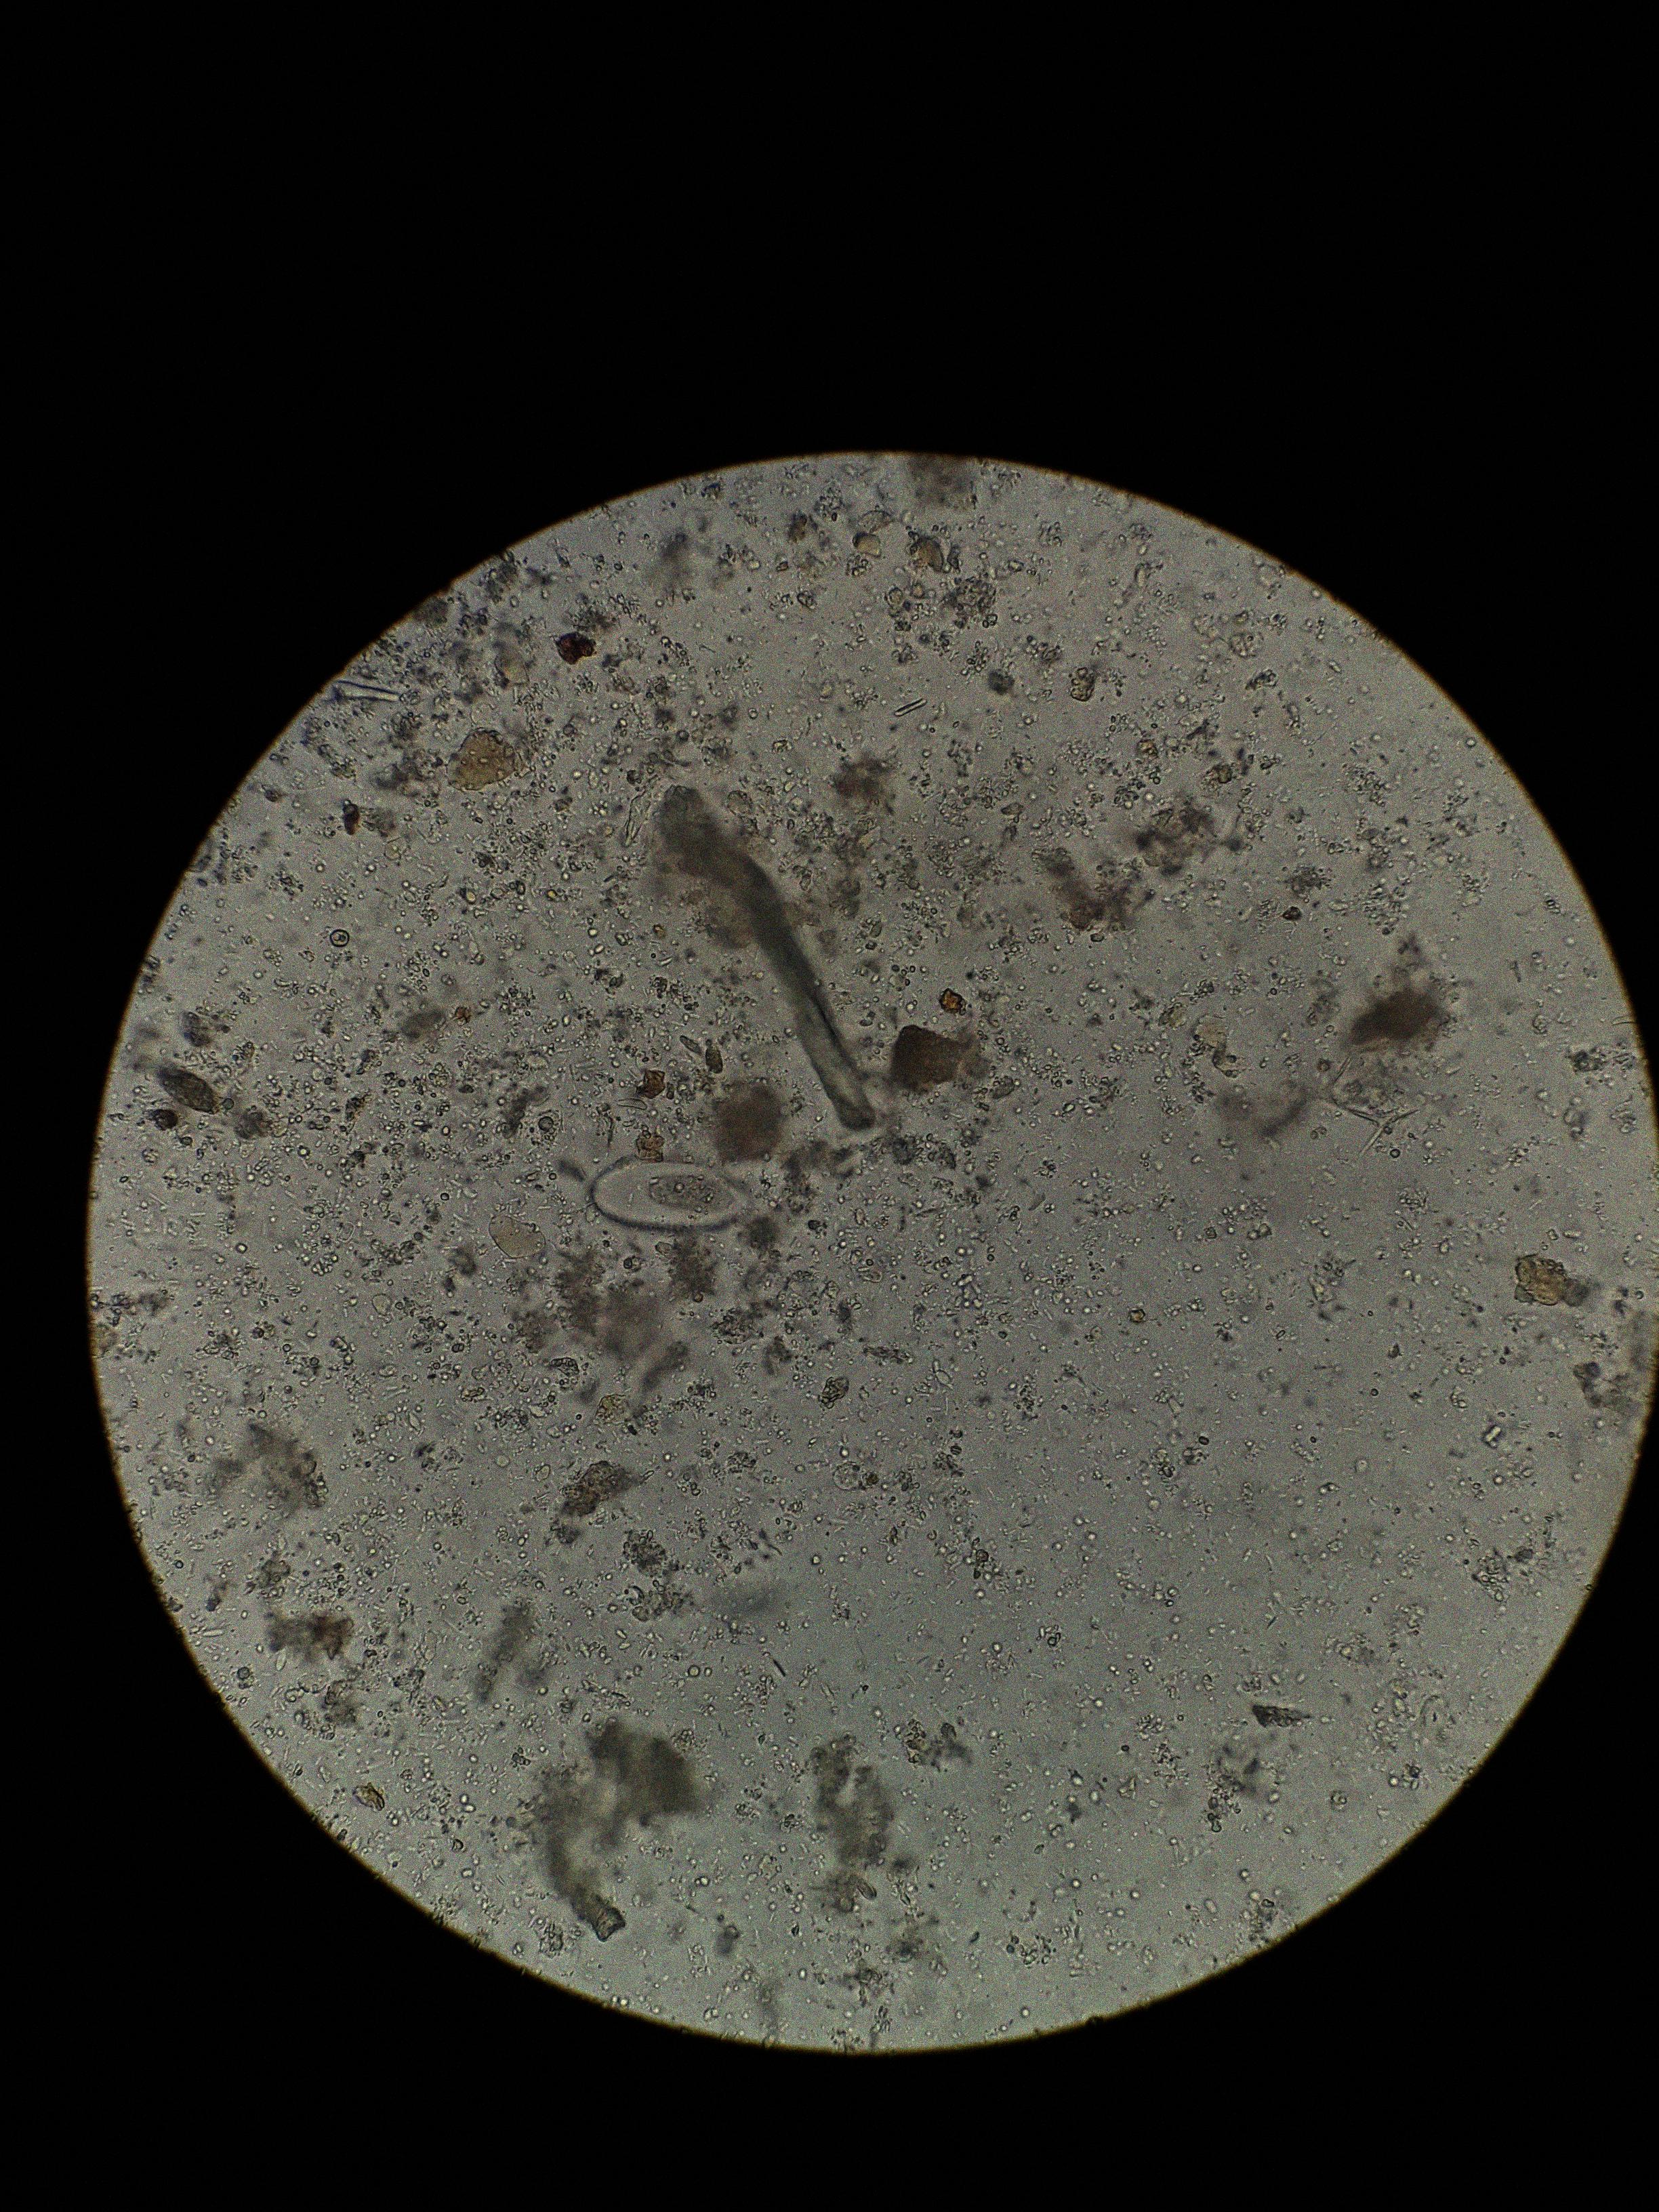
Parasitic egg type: Enterobius vermicularis